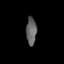
Tissue: skin
Cell type: Epithelial cells
Senescence score: 0.2139
Nuclear area (px): 279
Mean DAPI intensity: 98.66